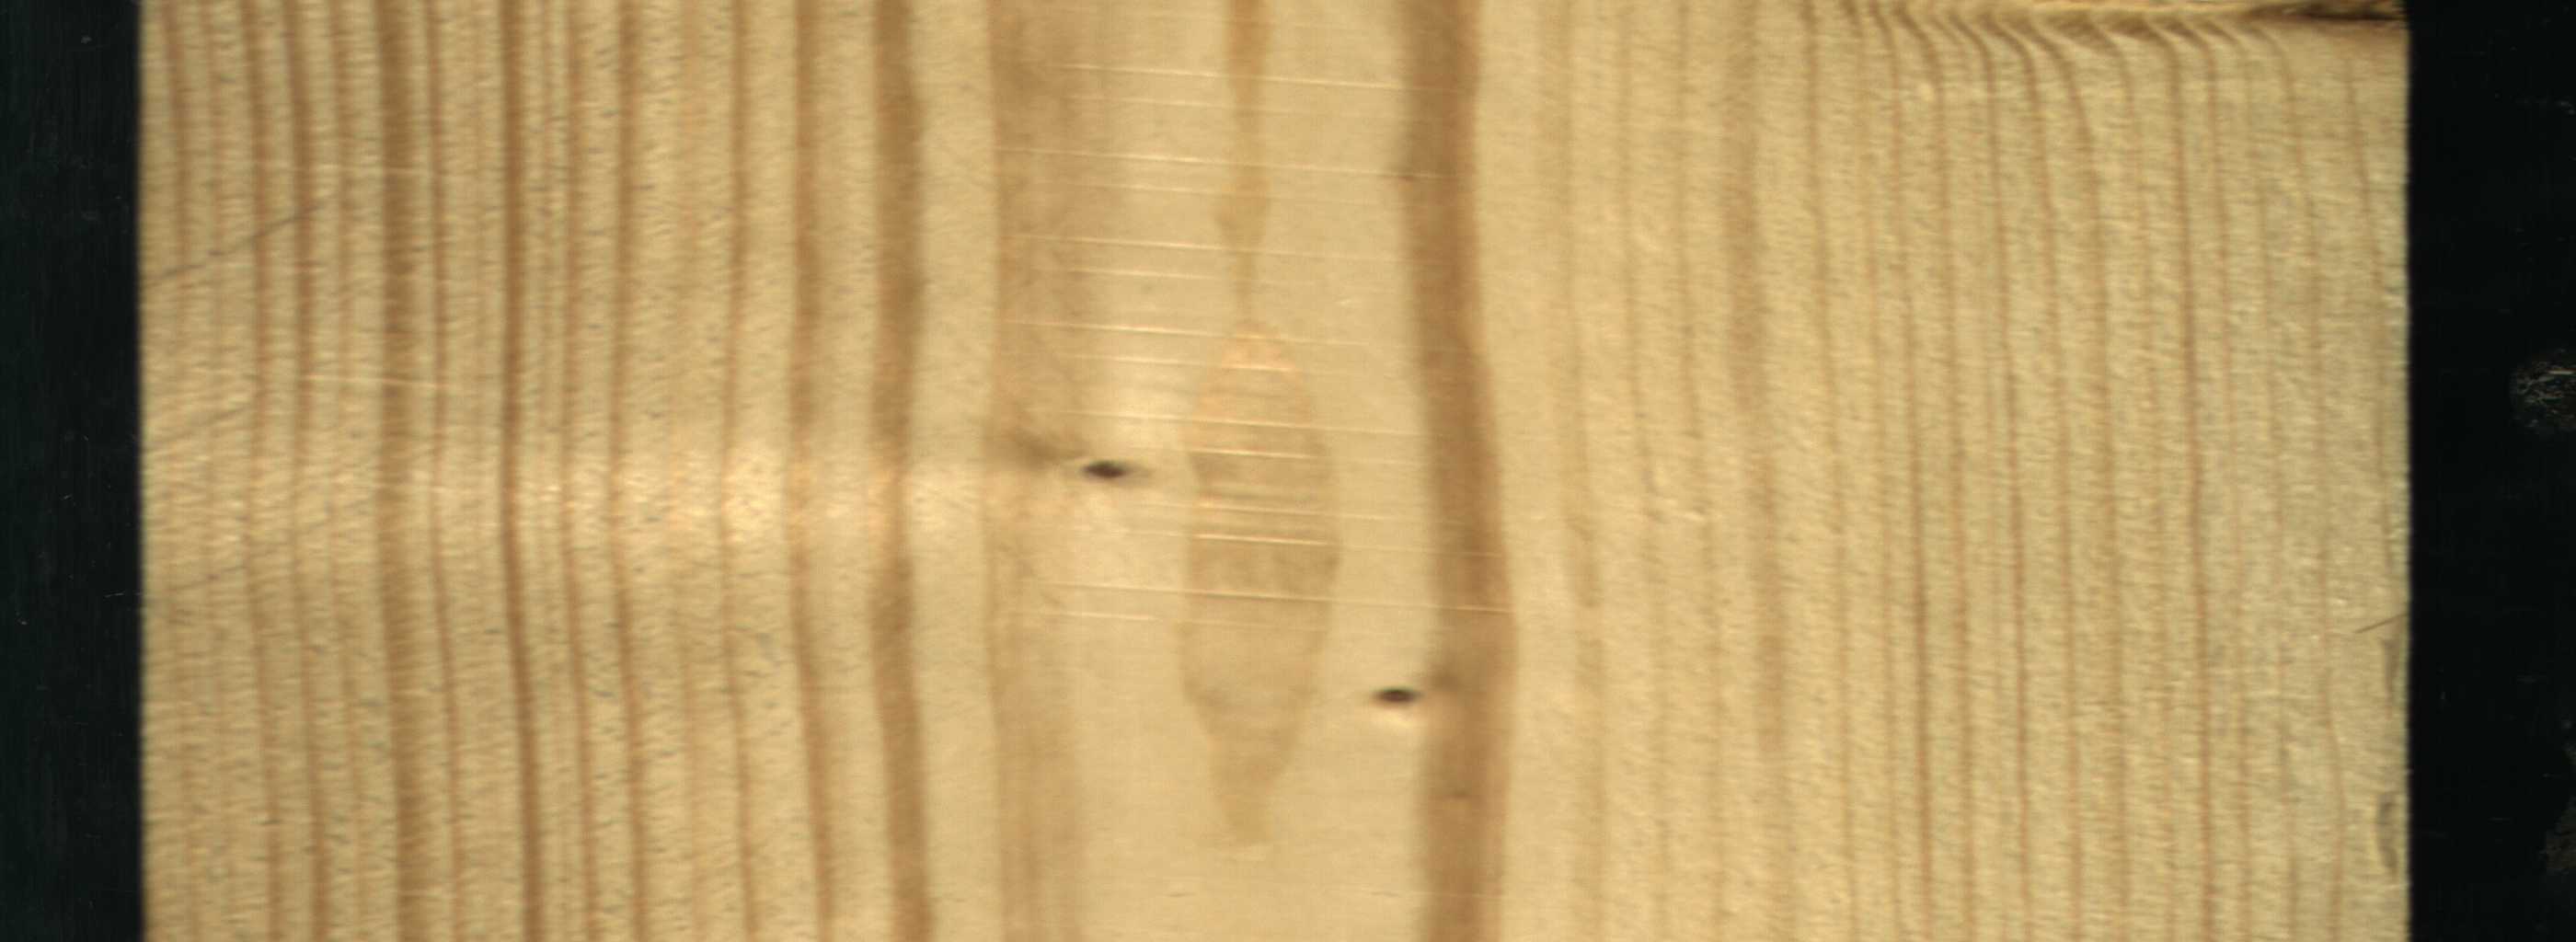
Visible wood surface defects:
Dead_Knot
Live_Knot
Live_Knot